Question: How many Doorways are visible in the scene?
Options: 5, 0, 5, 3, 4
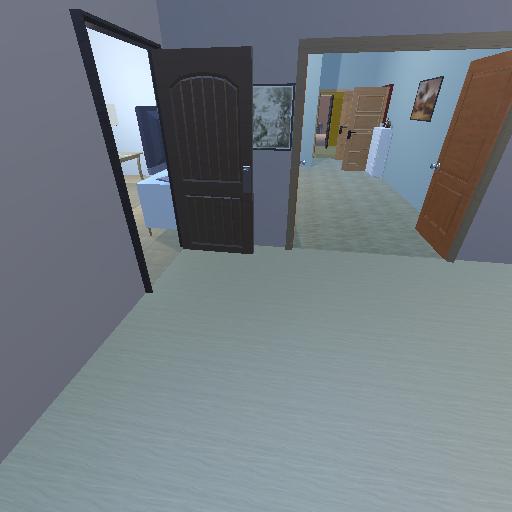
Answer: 5